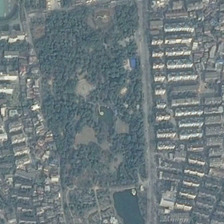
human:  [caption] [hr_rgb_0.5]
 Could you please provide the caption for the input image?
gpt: many buildings are near a park with green trees and two ponds .

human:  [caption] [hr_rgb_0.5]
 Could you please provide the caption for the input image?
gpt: many buildings are near a park with green trees and two ponds .

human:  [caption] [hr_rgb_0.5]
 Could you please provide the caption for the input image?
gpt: many buildings are near a park with green trees and two ponds .

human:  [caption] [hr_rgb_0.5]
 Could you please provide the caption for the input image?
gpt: many buildings are near a park with green trees and two ponds .

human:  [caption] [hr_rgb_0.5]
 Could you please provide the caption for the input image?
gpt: many buildings are near a park with green trees and two ponds .